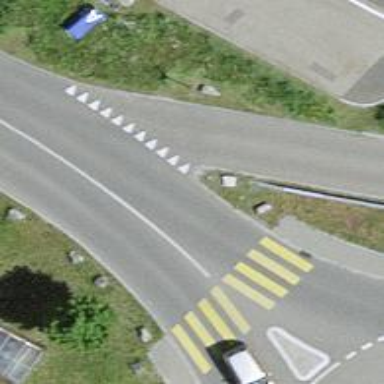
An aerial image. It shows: Road with "give way" sign.